Field crop: maize
Growth stage: 2
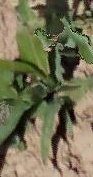
Species: maize